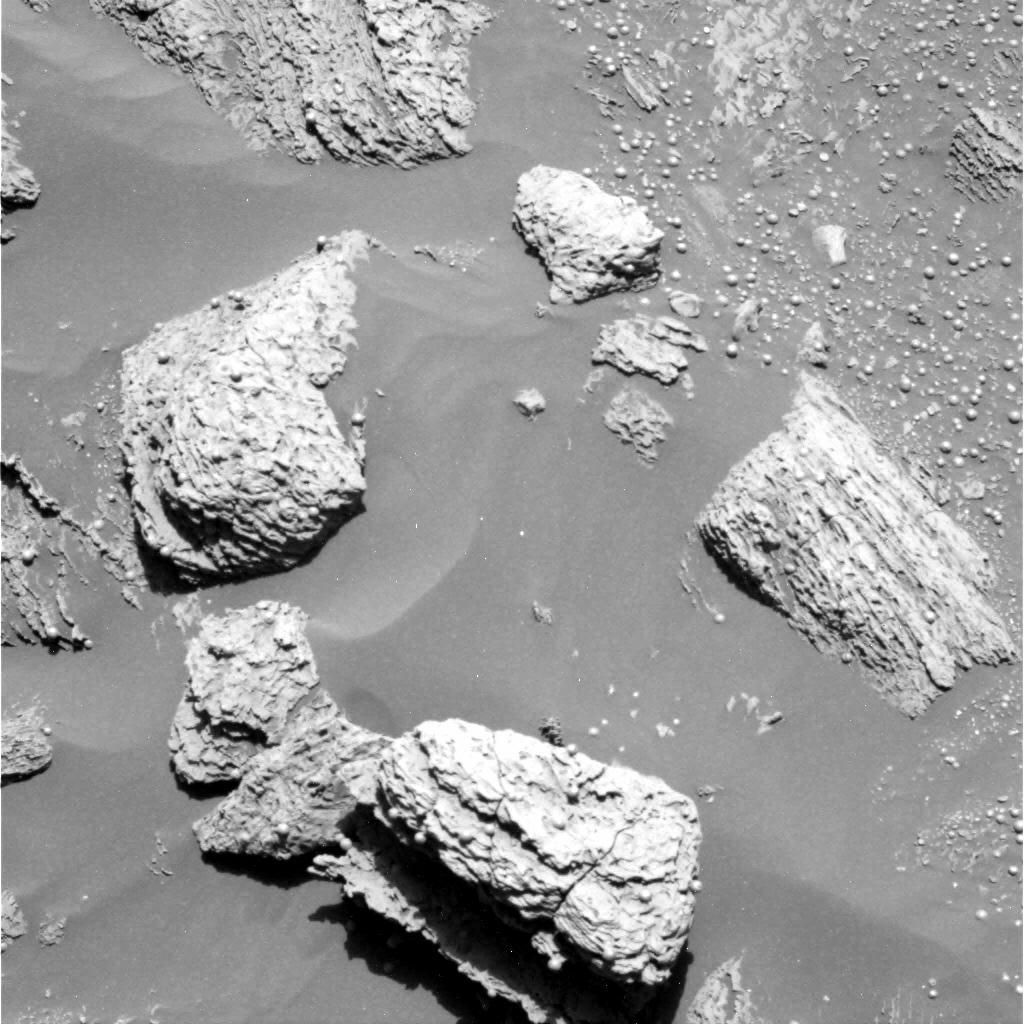
Terrain classes present: Bedrock, Gravel / Sand / Soil, Rock, Shadow